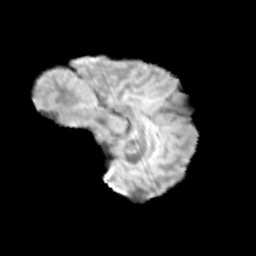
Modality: T2w
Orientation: sagittal
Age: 13
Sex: male
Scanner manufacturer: siemens
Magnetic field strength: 3 T
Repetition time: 3.8 s
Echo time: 0.07 s